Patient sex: M
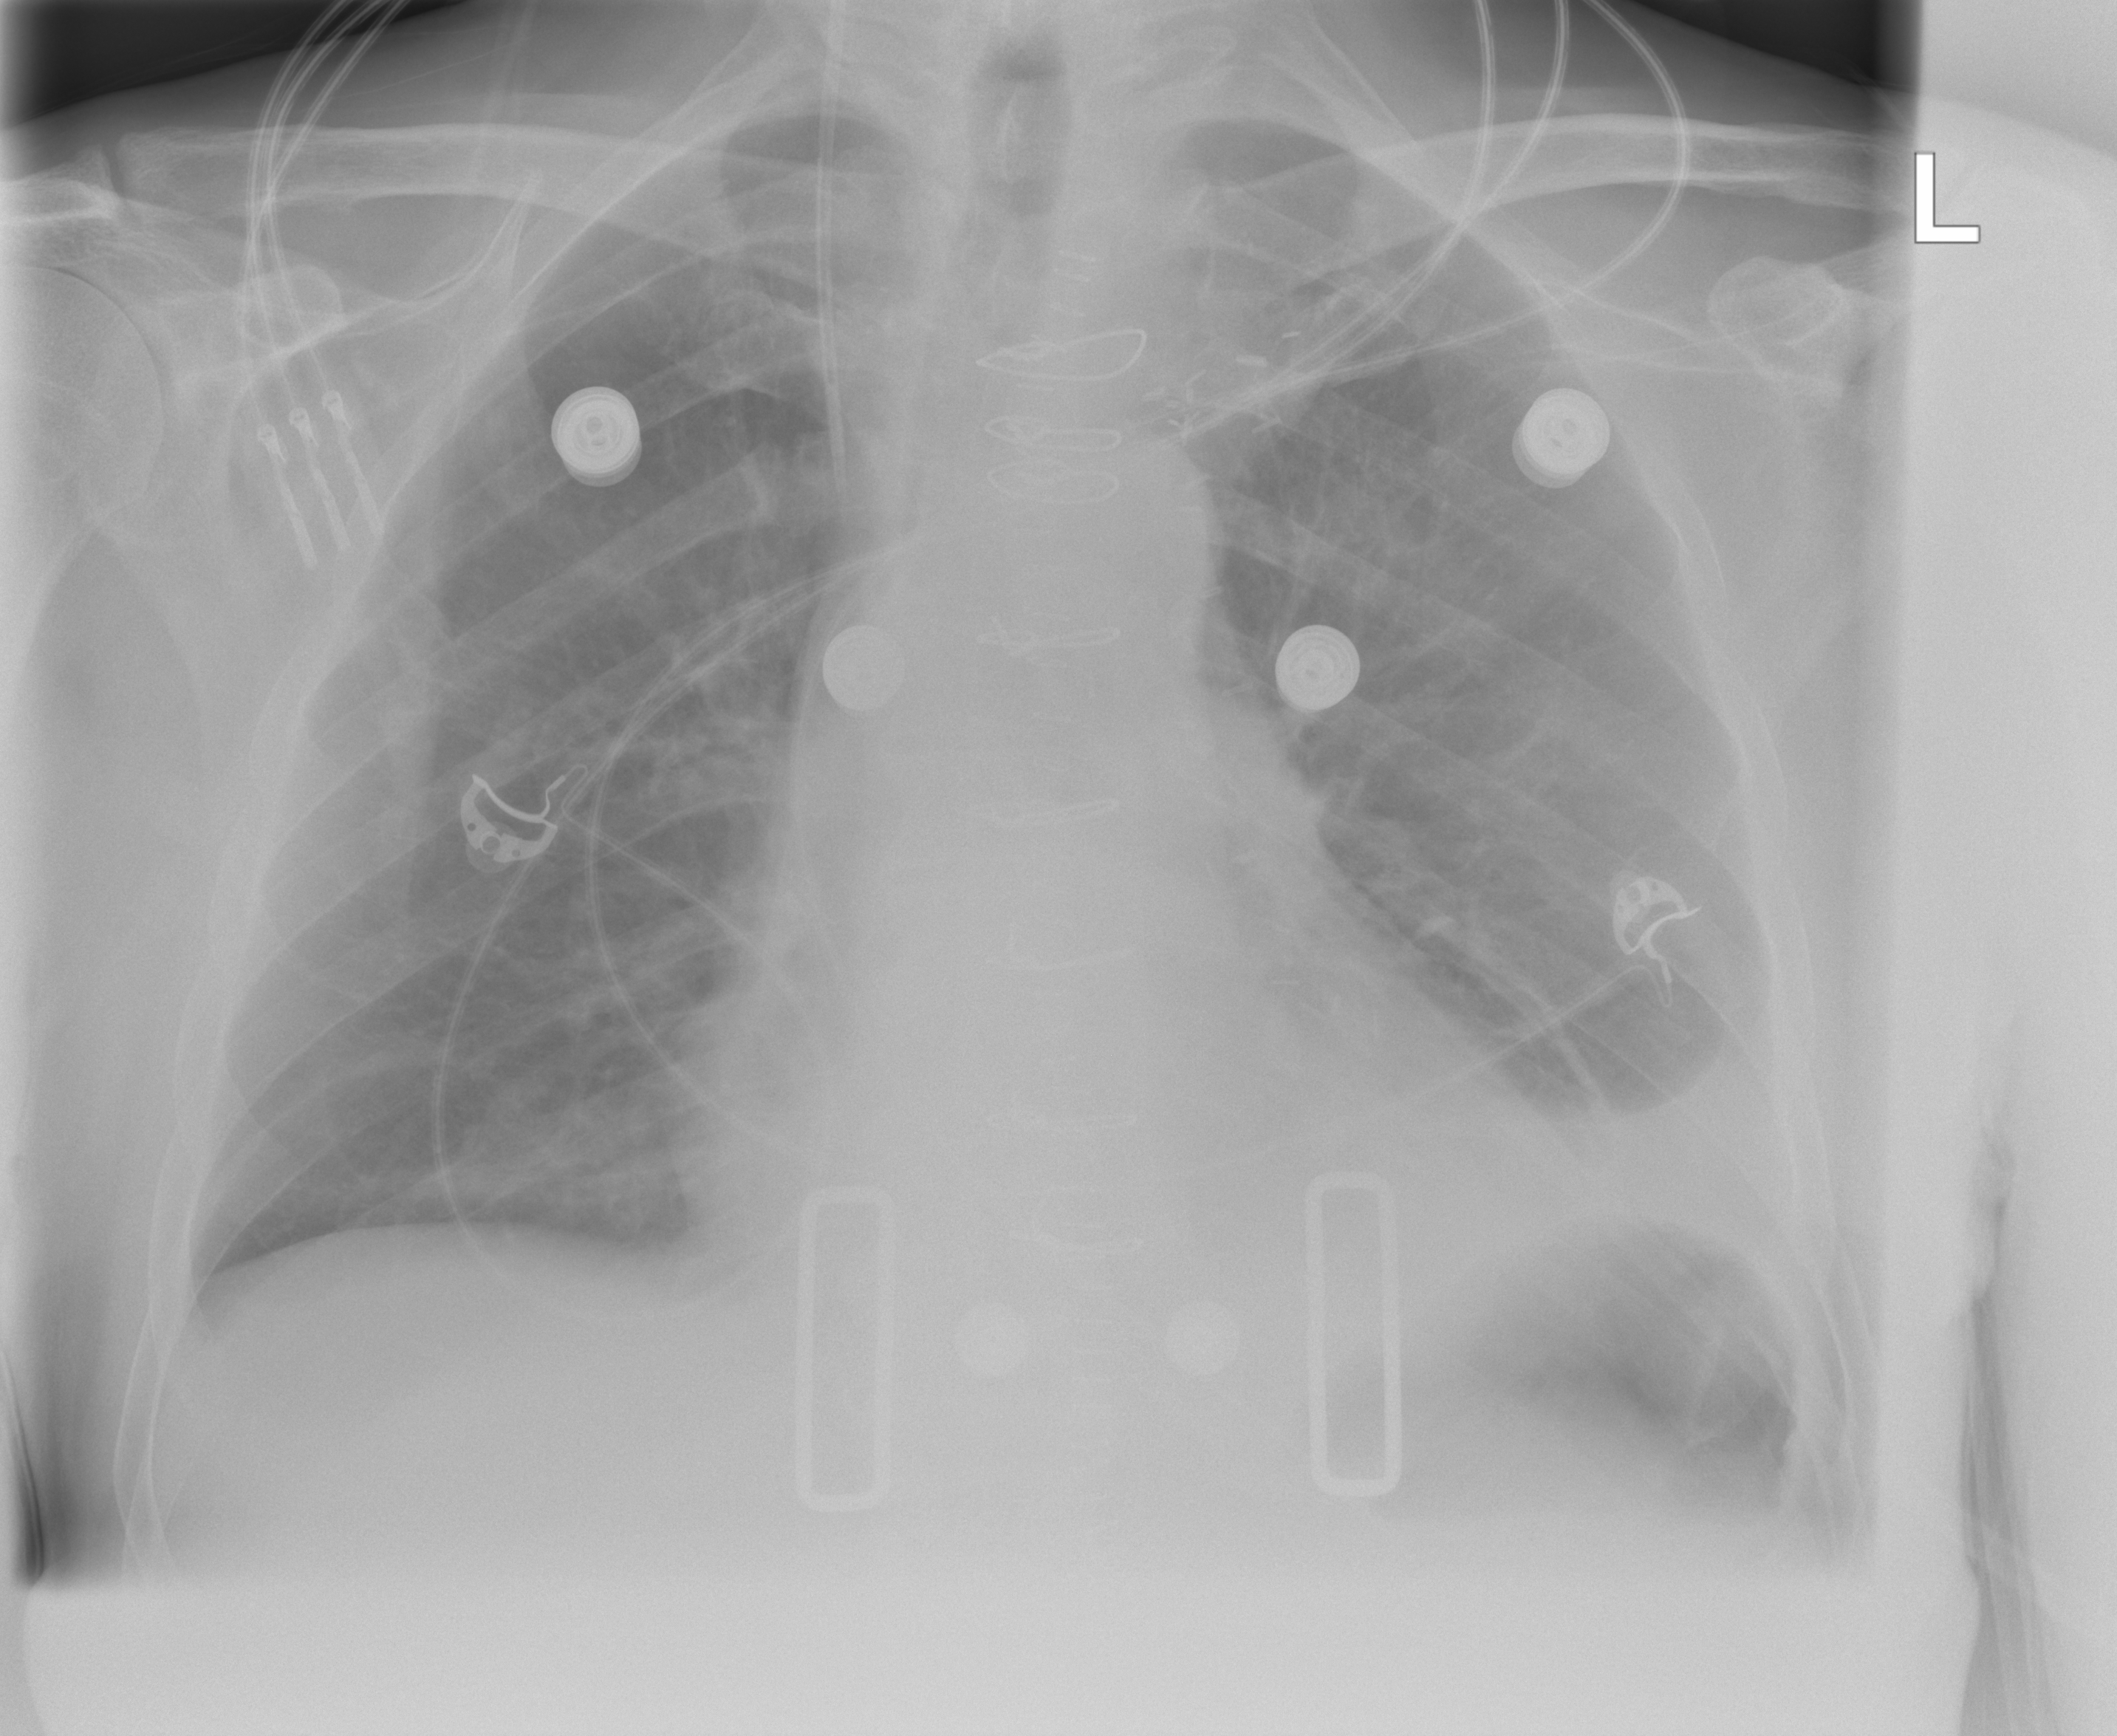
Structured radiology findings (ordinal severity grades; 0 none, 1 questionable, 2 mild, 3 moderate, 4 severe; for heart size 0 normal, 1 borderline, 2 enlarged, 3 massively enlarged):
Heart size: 1
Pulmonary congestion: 0
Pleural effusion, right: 0
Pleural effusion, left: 2
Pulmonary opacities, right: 0
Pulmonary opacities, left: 0
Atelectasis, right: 0
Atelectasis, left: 1